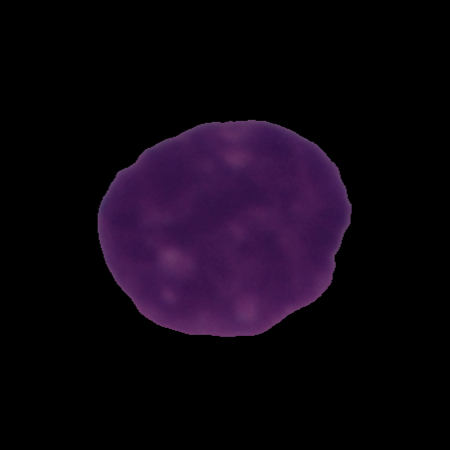
Label: cancer